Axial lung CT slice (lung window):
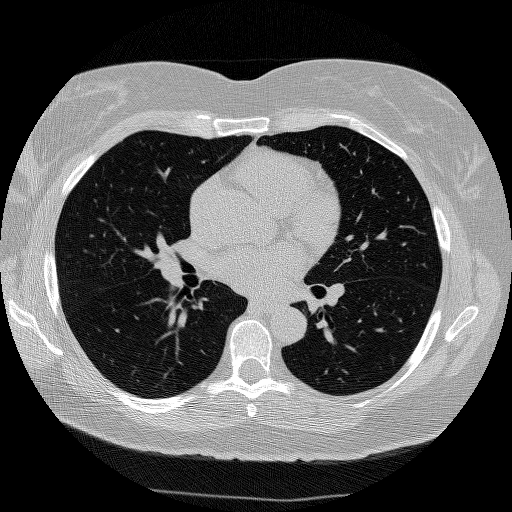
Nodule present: no